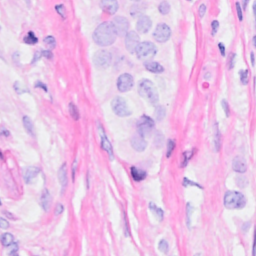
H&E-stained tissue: Breast